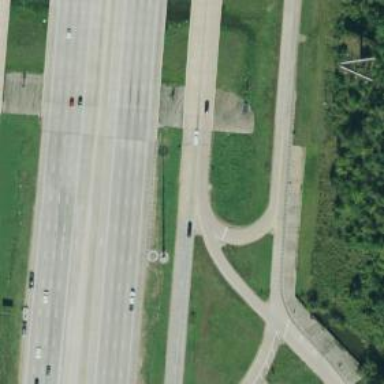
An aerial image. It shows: Secondary link road.